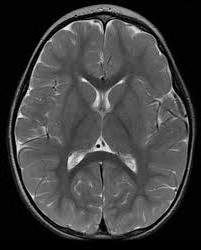
Label: notumor